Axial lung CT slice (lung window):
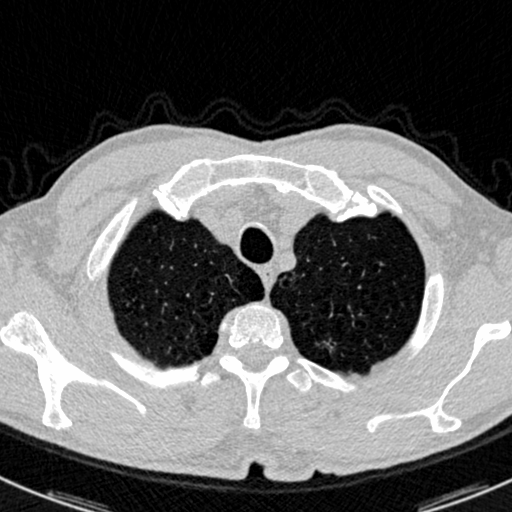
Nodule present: yes
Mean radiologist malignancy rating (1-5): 4